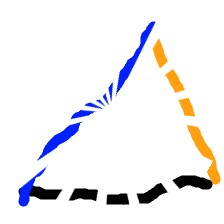
Shape: triangle